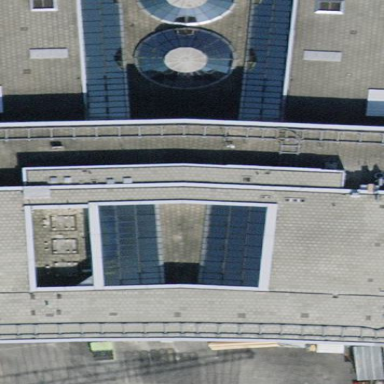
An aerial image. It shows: Office building with grey roof.